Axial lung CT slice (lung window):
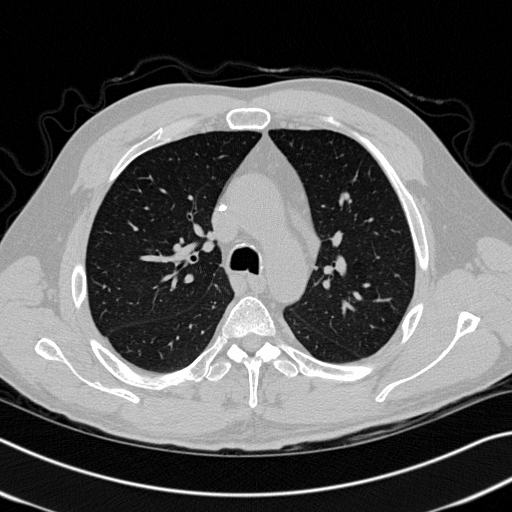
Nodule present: no